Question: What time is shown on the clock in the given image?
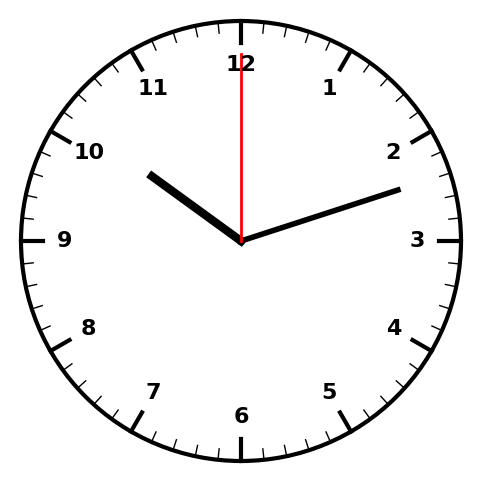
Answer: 10:12:00